Question: I used UptimeRobot and it worked well until about March 2022. Nowdays, my bots keep getting rate limited for some reason. I have 8 bots using UptimeRobot right now, currently two bots have been down since 22th March 2022 which is a total of 319 days. According to UptimeRobot, the cause is a 404 not found.[
Btw I'm using nextcord (a fork of discord.py)
If you're gonna suggest another website, please make sure you don't need to pay to use it.
If you need more information/my text was unclear, please leave a comment.
Thanks.
EDIT: Some of my bots are up in UptimeRobot, but ain't online in discord.
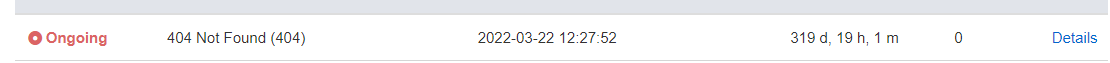
Answer: When multiple users host their Bots in the same site (for example replit) they all share similar IPs (I will not explain this in detail)
What is happening is that the Discord API is ratelimiting the IP where your Bot is running. However, the webserver does not crash on Bot's errors (such as 429) so the site will be still online for uptime robot.
I would suggest to look for other free hosts but where you need a credit card to use the service (e.g. oracle cloud)